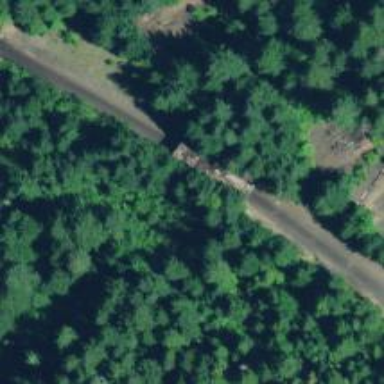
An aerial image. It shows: Covered railway bridge.